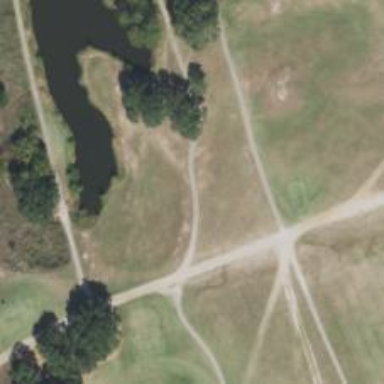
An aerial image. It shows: Path designated for golf carts.